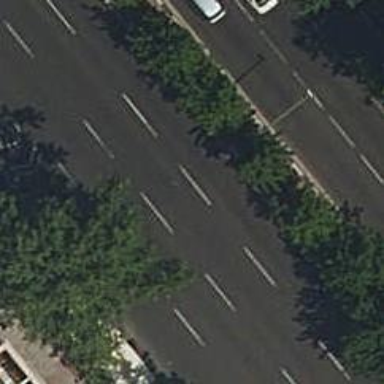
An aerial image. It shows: Primary highway with shared lane for cyclists.